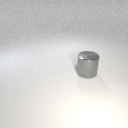
large gray metal cylinder